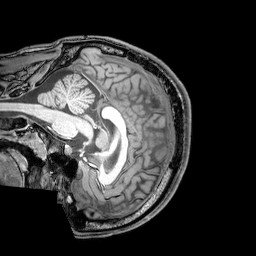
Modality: T1w
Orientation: sagittal
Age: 20
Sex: male
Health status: healthy
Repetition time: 0.081 s
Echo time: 0.037 s